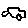
Label: car